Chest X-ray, PA view. Patient: 46 years old, sex F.
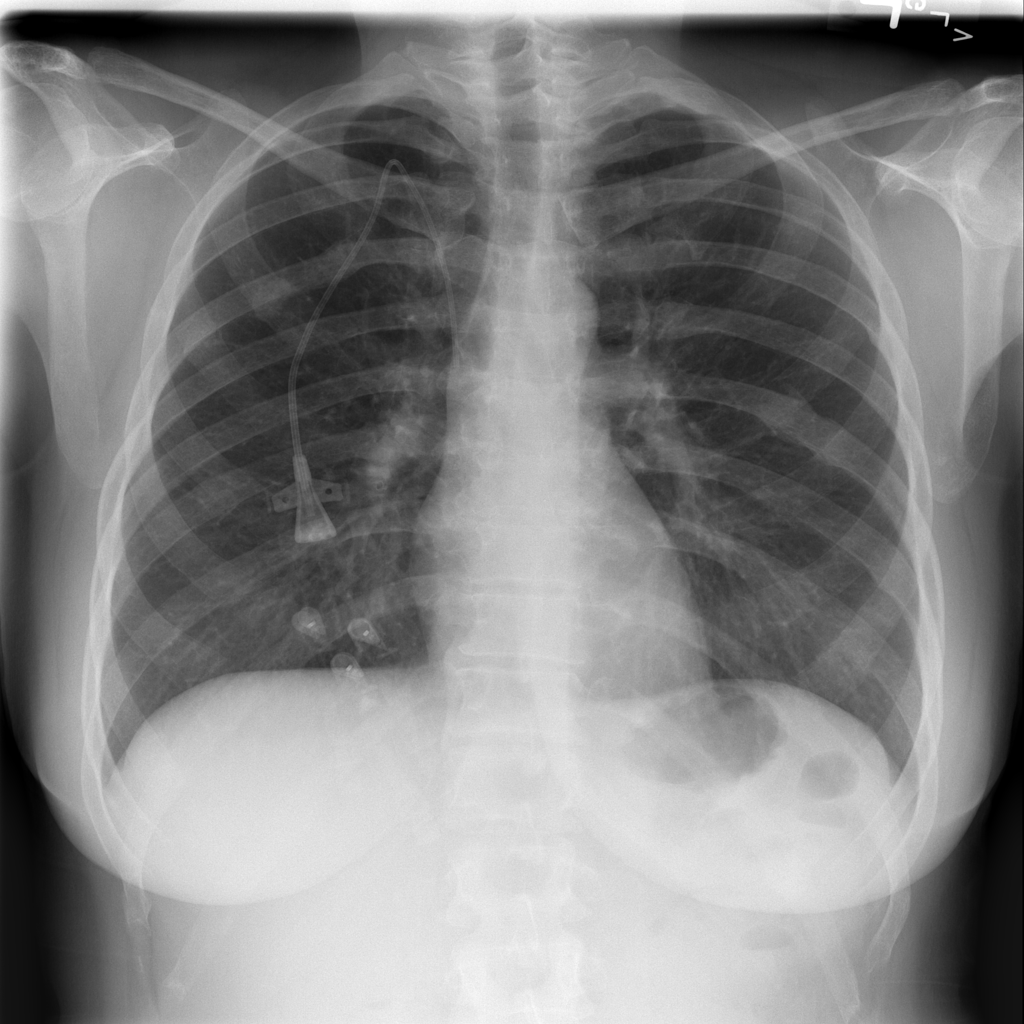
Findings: No Finding